RGB frame:
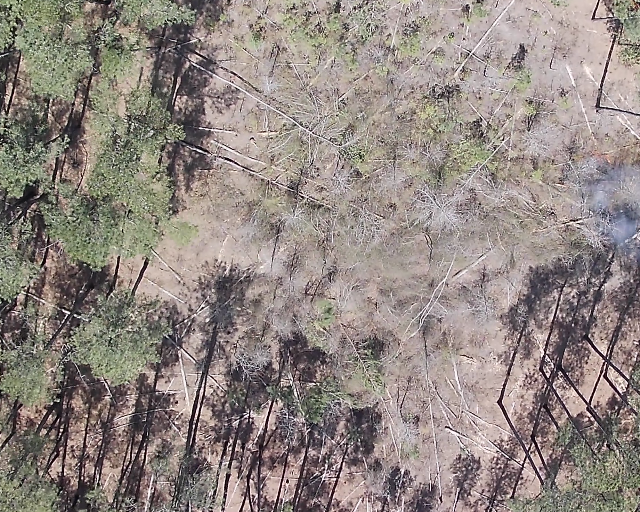
Thermal frame:
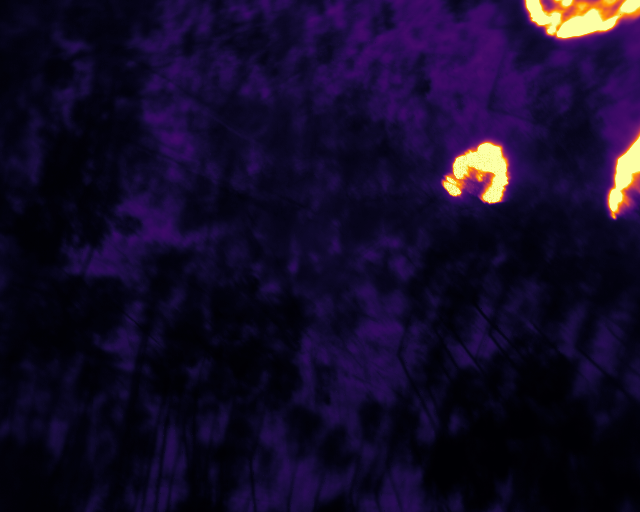
Captured: 2026-02-27 02:35:09
Pixels at or above 80 °C: 8867 (fraction of frame: 0.02706)